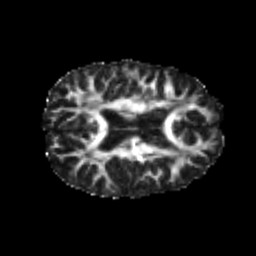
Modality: FA
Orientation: axial
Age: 24
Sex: male
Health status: healthy
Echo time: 0.074 s